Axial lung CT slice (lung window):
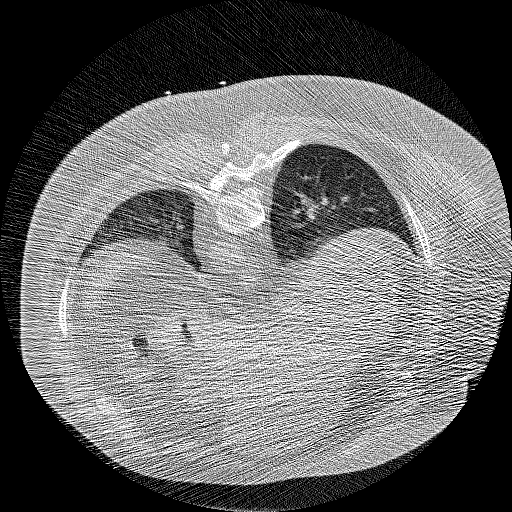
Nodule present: no